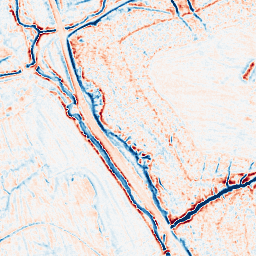
Category: multiscale
Decomposition family: dog_multiscale
Decomposition parameters: sigma_ratio: 1.4
n_scales: 4
base_sigma: 0.5
Upsampling method: sinc_blackman
Upsampling parameters: scale: 2
kernel_size: 16
Upsampling scale: 2